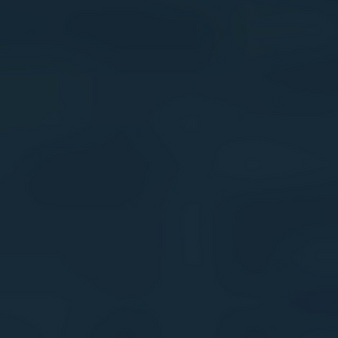
Label: other